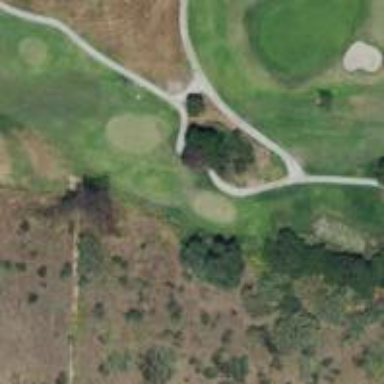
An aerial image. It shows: Path for golf carts.